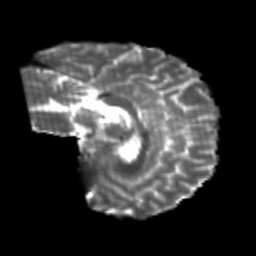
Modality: T2w
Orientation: sagittal
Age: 23
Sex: male
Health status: healthy
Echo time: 0.074 s